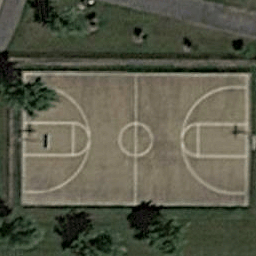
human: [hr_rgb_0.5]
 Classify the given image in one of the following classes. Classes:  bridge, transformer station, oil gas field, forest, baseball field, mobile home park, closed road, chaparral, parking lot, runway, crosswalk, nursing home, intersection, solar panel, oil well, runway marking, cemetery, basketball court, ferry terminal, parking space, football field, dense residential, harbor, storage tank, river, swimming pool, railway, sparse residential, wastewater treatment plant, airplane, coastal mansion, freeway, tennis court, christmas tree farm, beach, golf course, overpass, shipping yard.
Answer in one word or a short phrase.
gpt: basketball court